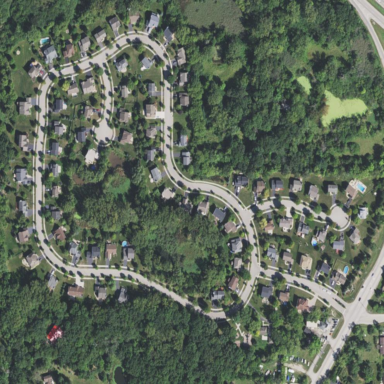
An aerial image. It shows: Single-family residential area within subdivision.